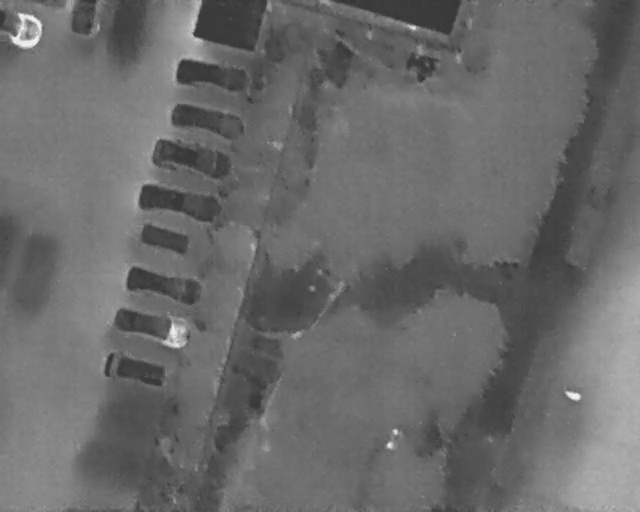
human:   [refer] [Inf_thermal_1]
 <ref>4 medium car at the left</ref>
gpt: <box>[[27, 23, 32, 38, 14], [25, 31, 30, 47, 8], [23, 48, 27, 63, 11], [21, 56, 26, 71, 12]]</box>

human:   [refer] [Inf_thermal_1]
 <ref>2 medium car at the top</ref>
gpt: <box>[[30, 7, 35, 21, 9], [29, 16, 34, 31, 12]]</box>

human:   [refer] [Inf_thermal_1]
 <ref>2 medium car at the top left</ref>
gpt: <box>[[0, 1, 6, 9, 2], [10, 0, 15, 6, 2]]</box>